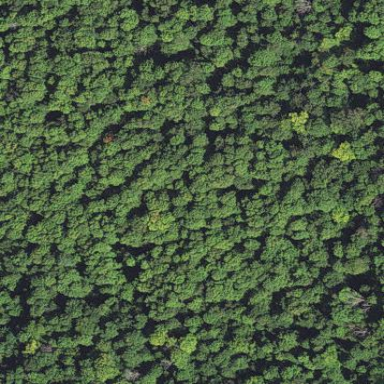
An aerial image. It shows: Commercial forest land used for commercial purposes.